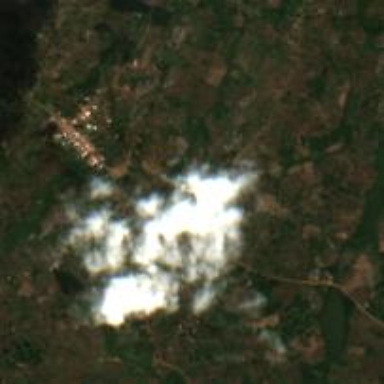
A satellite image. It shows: Village area.